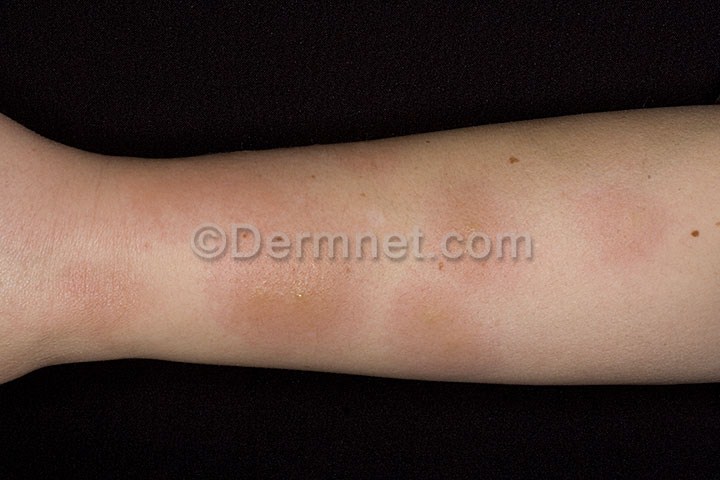
Disease: Exanthems and Drug Eruptions